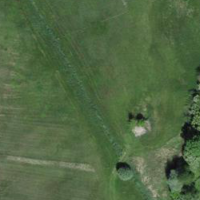
EUNIS habitat code: 23
Species observed at this site:
Lythrum salicaria
Juncus acutiflorus
Juncus tenuis
Rubus caesius
Argentina anserina
Phalaris arundinacea
Alopecurus pratensis
Agrimonia eupatoria
Phragmites australis
Galium palustre
Poa annua
Equisetum arvense